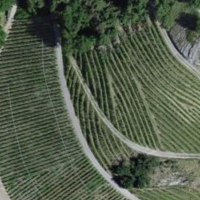
EUNIS habitat code: 24
Species observed at this site:
Papilio machaon
Chelidonium majus
Cyanistes caeruleus